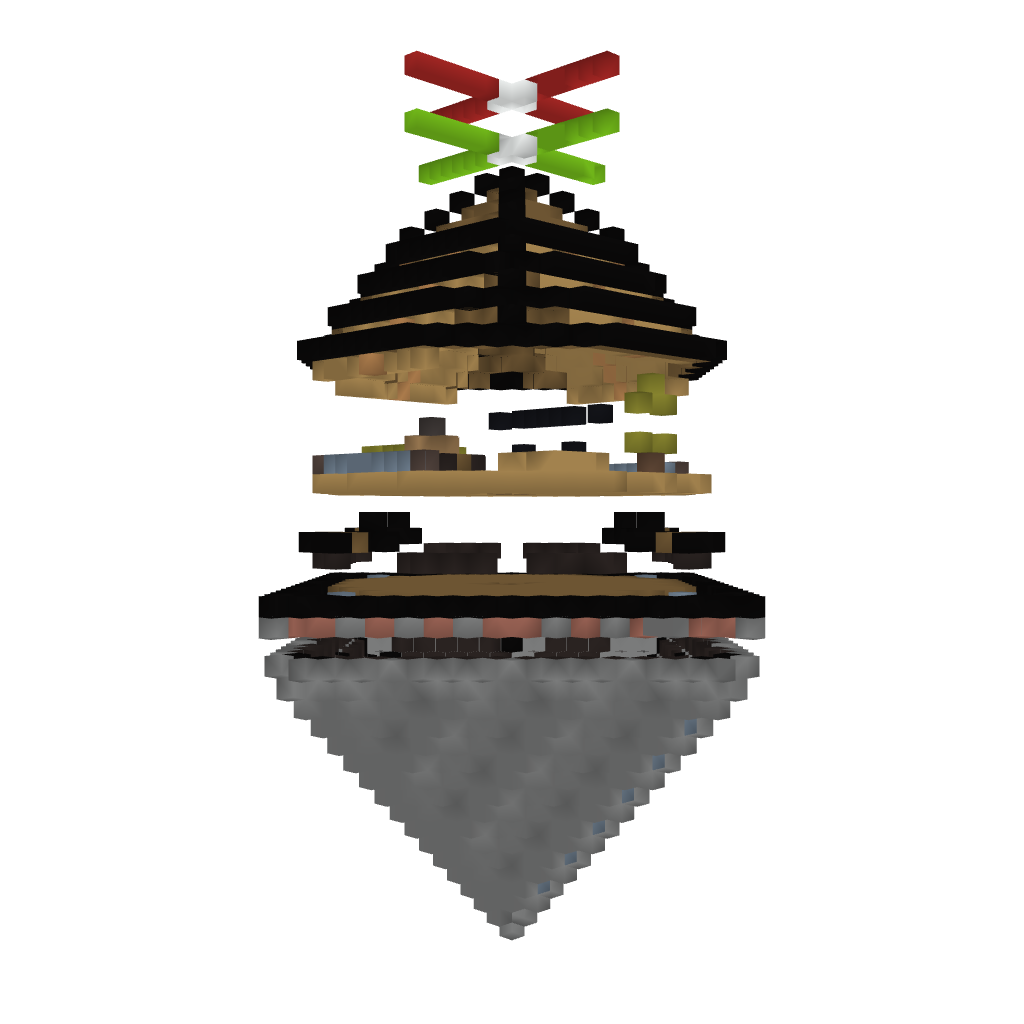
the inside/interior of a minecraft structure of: house on the hill